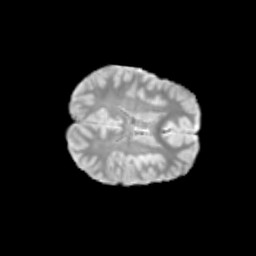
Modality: T2w
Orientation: axial
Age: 12
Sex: male
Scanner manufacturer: siemens
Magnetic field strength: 3 T
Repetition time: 3.8 s
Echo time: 0.07 s